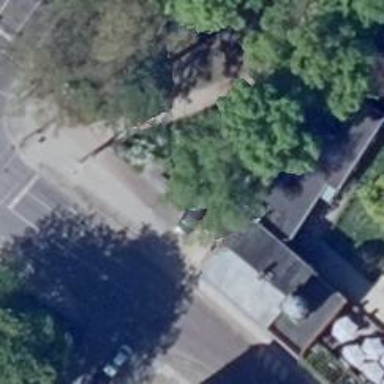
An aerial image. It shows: Historic building.